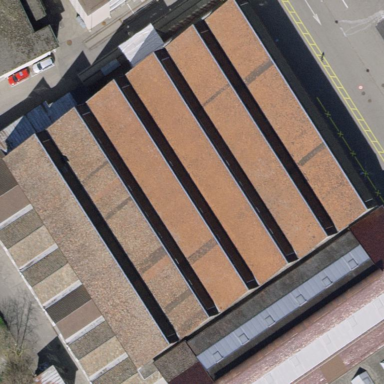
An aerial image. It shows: Industrial building with rosy brown sawtooth-shaped roof.